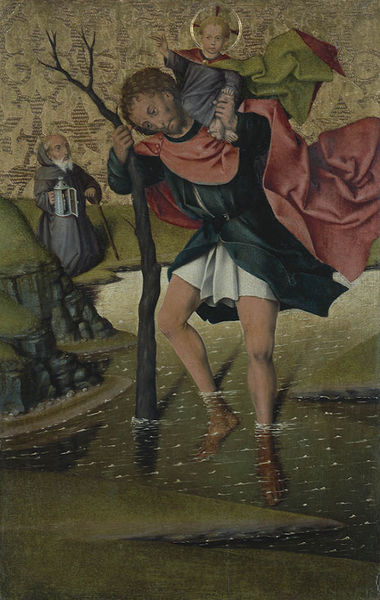
Titel: Der Heilige Christopherus
Künstler: Friedrich (1425) Herlin
Standort: Karlsruhe
Institution: Staatliche Kunsthalle Karlsruhe
Schlagwörter: baum, berg, blau, felsen, gemälde, gott, himmel, mann, meer, umhang, wasser, weiß, fluss, gelb, grün, landschaft, menschen, ocker, see, ufer, braun, bunt, grau, hintergrund, kleid, lampe, laterne, männer, rücken, schwarz, vordergrund, rot, weg, wiese, hochformat, malerei, muster, rock, alt, bart, hemd, jung, arme, bibel, falten, mensch, stein, tragen, trauer, bild, bildnis, hände, öl, ast, bach, baumstamm, hügel, kalt, stamm, wind, land, geistlicher, gewand, gold, kelch, kutte, mantel, kind, vater, leuchte, locken, renaissance, schulter, schultern, stock, engel, kanne, krug, beine, deutschland, füße, küste, wellen, italien, alter mann, gehstock, stab, fels, kahl, baby, figuren, strom, ölgemälde, not, sturm, wehen, tapete, ornamente, leuchter, faltenwurf, junge, warten, knie, barfuss, umgang, alter, greis, fuss, abschied, nakt, waten, baun, kugel, niederländisch, beten, brokat, damast, heiligenschein, nimbus, christus, jesus, knieend, mittelalter, andacht, priester, mönch, heiliger, heilige, hoffnung, heilig, kupferstich, welt, sohn, goldgrund, baumstumpf, aureole, josef, joseph, legende, heiligenbild, roter mantel, jesuskind, eremit, stifter, kreuznimbus, pilger, furt, einsiedler, glorie, abt, sxhwarz, christopherus, christophorus, riese, punzierung, hl. christophorus, donauschule, christopheruns, heilih, bibeö, taufer, baaum, christoperus, heilige christopherus, kirug, aumfluss, möcht, armte, eiswasser, christoppherus, baba, heiliger christophorus, stammm, barfuß for